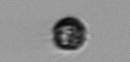
Label: Dinophyceae